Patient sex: M
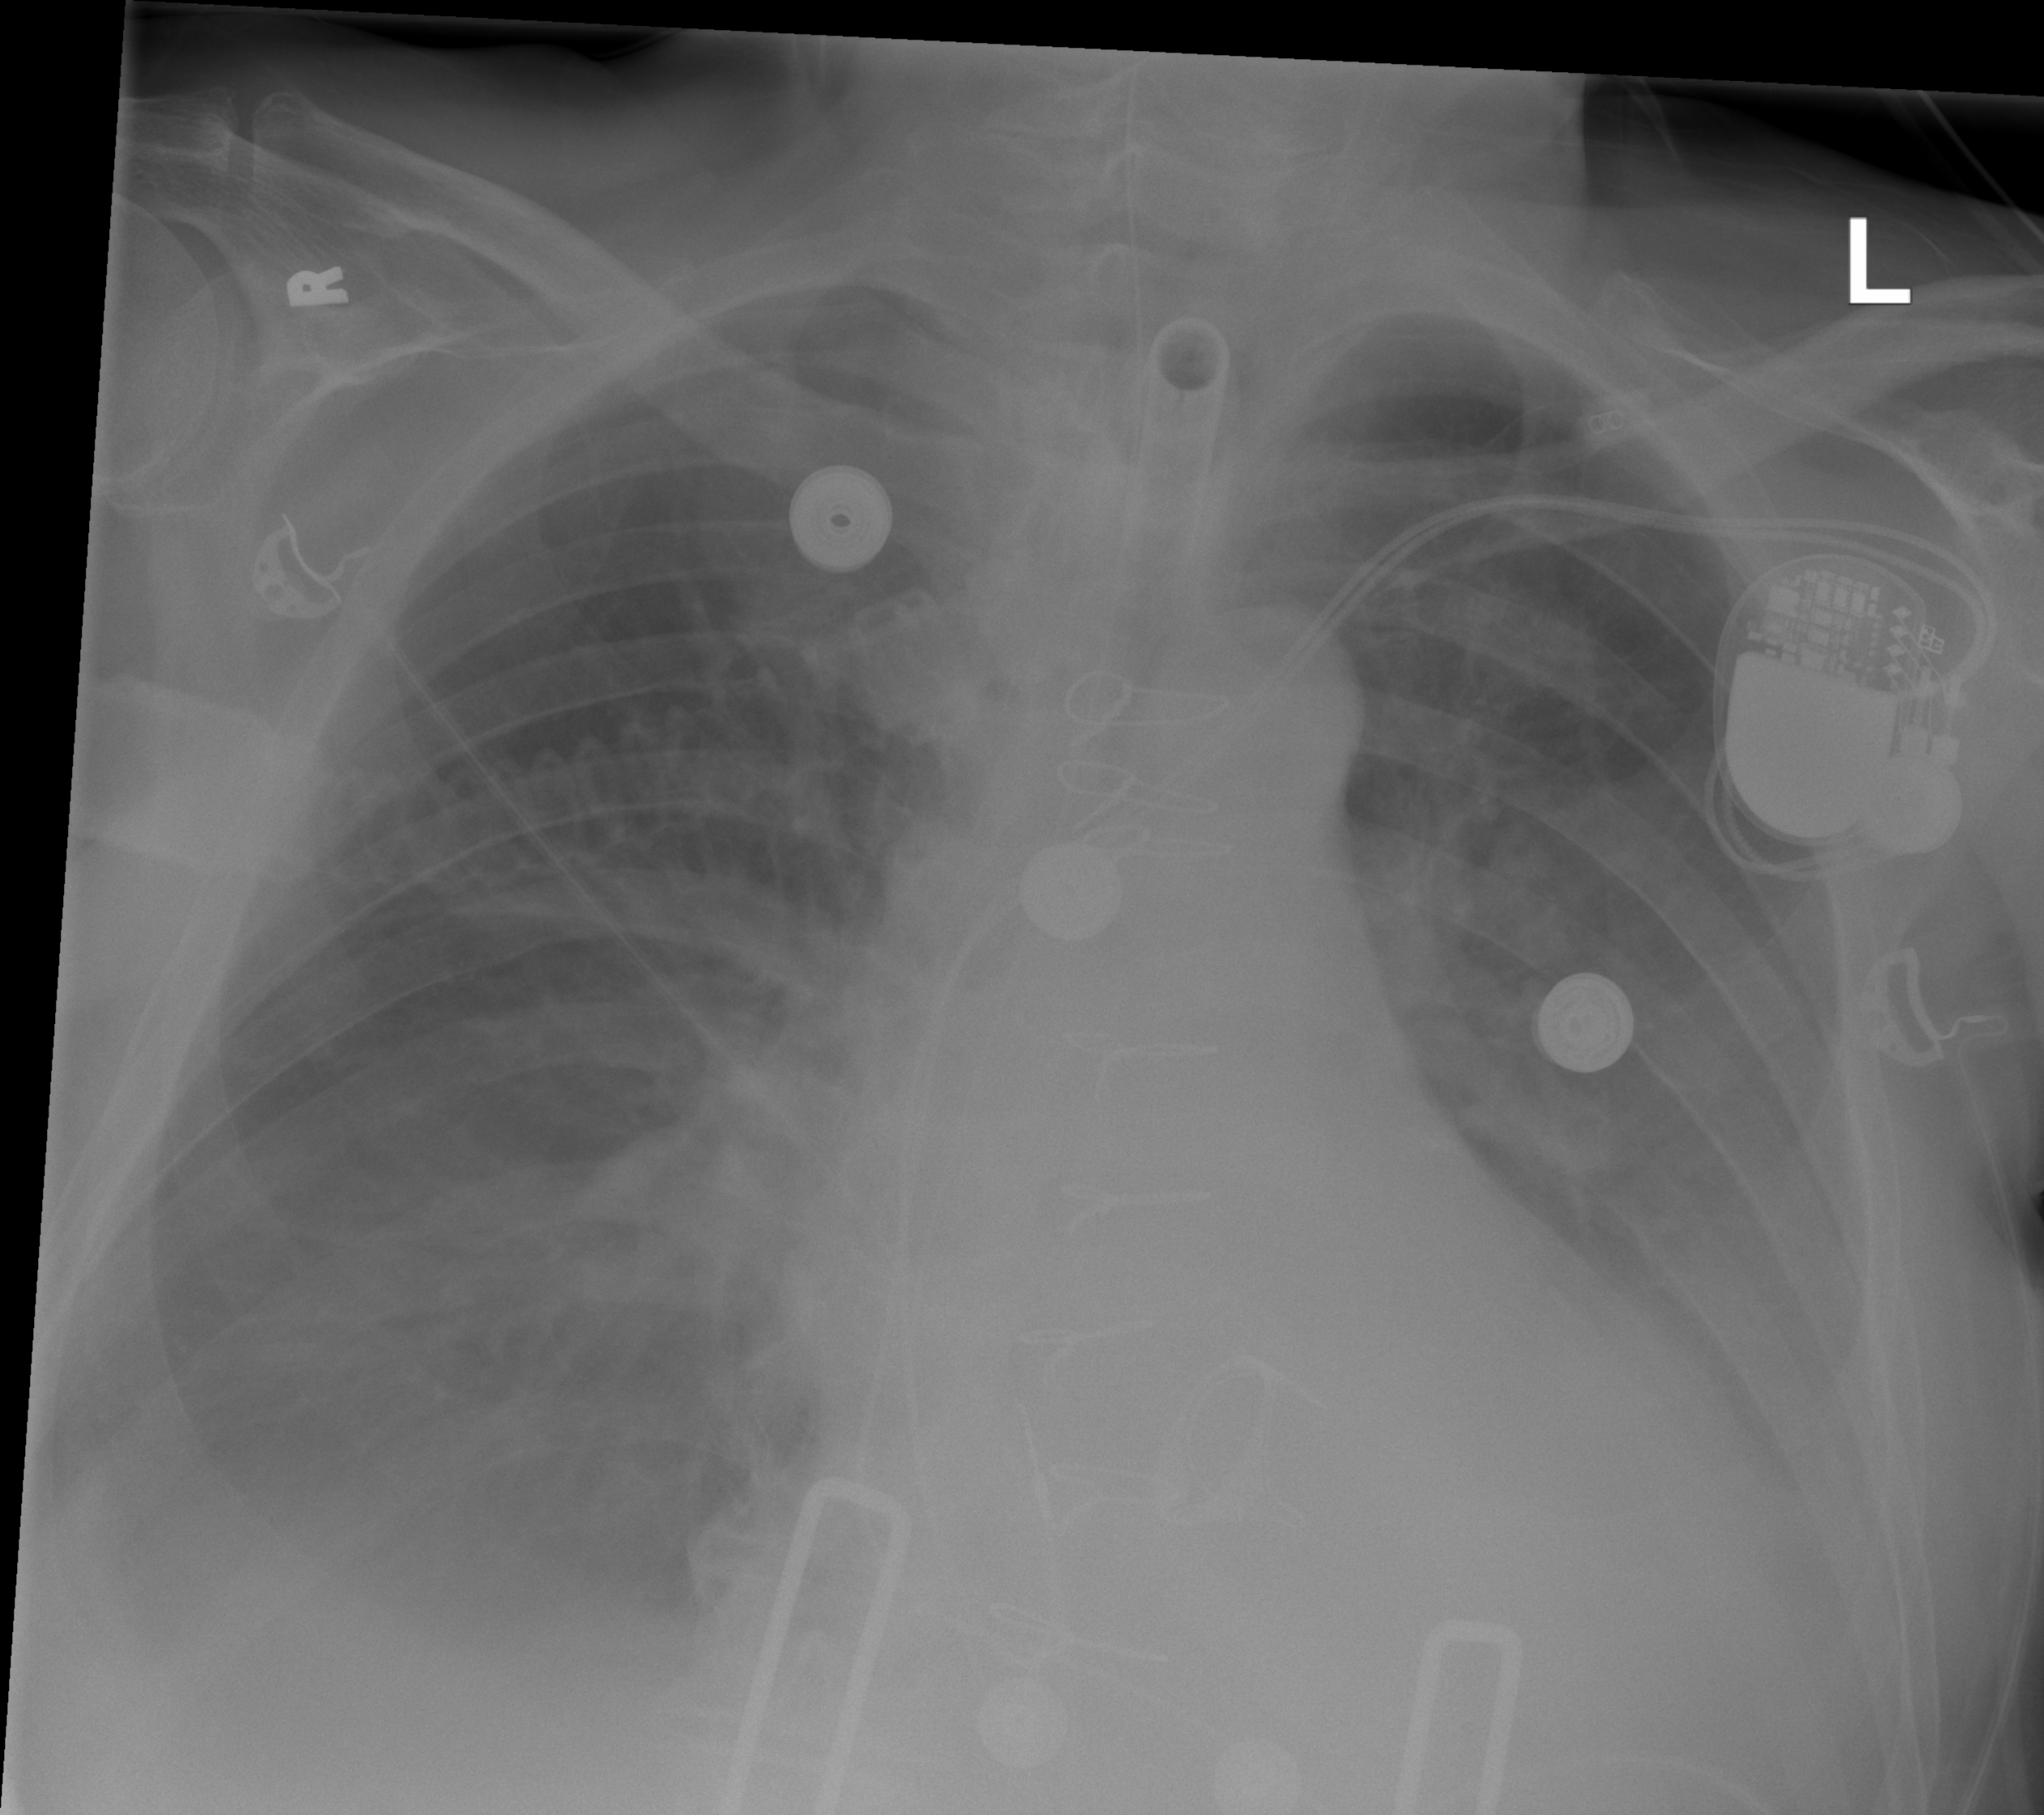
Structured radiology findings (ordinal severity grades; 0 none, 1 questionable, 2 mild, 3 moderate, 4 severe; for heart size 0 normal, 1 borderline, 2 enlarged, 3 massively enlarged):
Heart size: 2
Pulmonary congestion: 2
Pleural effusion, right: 2
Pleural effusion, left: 2
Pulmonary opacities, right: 0
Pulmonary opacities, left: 0
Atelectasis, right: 2
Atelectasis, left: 2